Question:
Odd issue I just ran into. Django seems to be generating 2 cookies on when I go to this page. The two cookies doesn't have the same token, so that causes my post to fail because it's validating against the wrong cookie.
Anyone know why this might be happening?
Nothing special in the view:
'''
class ListingDetailView(TemplateView):
template_name = "bidding/listing_detail.html"
def get(self, request, *args, **kwargs):
c = self.get_context_data(**kwargs)
c['listing'] = get_object_or_404(Listing, id=kwargs['id'])
return self.render_to_response(c)
'''
... though it seems that the offending code may be inside one of my custom components (when I hide it, the extra cookie ain't generated):
'''
<polymer-element name="bts-place-bid" attributes="href">
<template>
<polymer-cookie id="csrfcookie" name="csrftoken"></polymer-cookie>
<core-ajax
id="bidxhr"
method="post"
body=""
url="{{ href }}"
headers='{"X-CSRFToken": "{{ csrftoken }}"}'
on-core-response="{{ handleResponse }}">
</core-ajax>
<core-style ref="bts-place-bid"></core-style>
<paper-button on-click="{{ toggleDialog }}">Place Bid</paper-button>
<paper-action-dialog heading="Place Bid"
transition="core-transition-center"
id="bidDialog">
<core-style ref="bts-bid-dialog"></core-style>
<bts-field>
<label for="id_amount">Bid Amount in Rands</label>
<input type="number" name="amount" id="id_amount" value="{{ amount }}">
</bts-field>
<bts-field vertical layout>
<label for="id_proposal">Short note or proposal for this bid</label>
<textarea rows="4" id="id_proposal" name="proposal" value="{{ proposal }}"></textarea>
</bts-field>
<paper-button dismissive><core-icon icon="cancel"></core-icon> Cancel</paper-button>
<paper-button on-click="{{ placeBid }}" affirmative><core-icon icon="note-add"></core-icon> Place Bid!</paper-button>
</paper-action-dialog>
<paper-toast id="toastMsg" text=""></paper-toast>
</template>
<script>
Polymer({
amount: 0,
proposal: "",
bidPayload: "",
ready: function() {
this.csrftoken = this.$.csrfcookie.value;
},
toggleDialog: function(ev, detail, sender) {
this.$.bidDialog.toggle();
},
placeBid: function(ev, detail, sender) {
this.$.toastMsg.text = "Placing bid, please wait..."
this.$.toastMsg.show();
this.$.bidxhr.body = "amount=" + this.amount + "&proposal=" + this.proposal;
this.$.bidxhr.go();
},
handleResponse: function(ev, detail, sender) {
this.$.toastMsg.text = "Bid placed, refreshing...";
this.$.toastMsg.show();
// Auto refresh the page...
window.location = window.location;
}
});
</script>
</polymer-element>
'''
I suspect the issue may be with '<polymer-cookie>', I'll dig around it's source a bit.
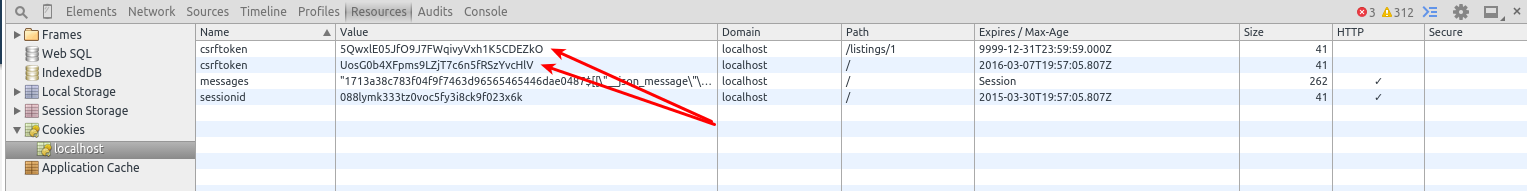
Answer: In the end the solution was quite simple. Should have thought about it earlier.
I simply modified my custom component to accept a extra attribute called csrftoken, and to this attribute I can just pass the django '{{ csrf_token }}' variable. No need to look up the cookie, no need to add a extra input field etc.
Here is the final component:
'''
<polymer-element name="bts-place-bid" attributes="href csrftoken">
<template>
<core-ajax
id="bidxhr"
method="post"
body=""
url="{{ href }}"
headers='{"X-CSRFToken": "{{ csrftoken }}"}'
on-core-response="{{ handleResponse }}">
</core-ajax>
<core-style ref="bts-place-bid"></core-style>
<paper-button on-click="{{ toggleDialog }}">Place Bid</paper-button>
<paper-action-dialog heading="Place Bid"
transition="core-transition-center"
id="bidDialog">
<core-style ref="bts-bid-dialog"></core-style>
<bts-field>
<label for="id_amount">Bid Amount in Rands</label>
<input type="number" name="amount" id="id_amount" value="{{ amount }}">
</bts-field>
<bts-field vertical layout>
<label for="id_proposal">Short note or proposal for this bid</label>
<textarea rows="4" id="id_proposal" name="proposal" value="{{ proposal }}"></textarea>
</bts-field>
<paper-button dismissive><core-icon icon="cancel"></core-icon> Cancel</paper-button>
<paper-button on-click="{{ placeBid }}" affirmative><core-icon icon="note-add"></core-icon> Place Bid!</paper-button>
</paper-action-dialog>
<paper-toast id="toastMsg" text=""></paper-toast>
</template>
<script>
Polymer({
amount: 0,
proposal: "",
bidPayload: "",
toggleDialog: function(ev, detail, sender) {
this.$.bidDialog.toggle();
},
placeBid: function(ev, detail, sender) {
this.$.toastMsg.text = "Placing bid, please wait..."
this.$.toastMsg.show();
this.$.bidxhr.body = "amount=" + this.amount + "&proposal=" + this.proposal;
this.$.bidxhr.go();
},
handleResponse: function(ev, detail, sender) {
this.$.toastMsg.text = "Bid placed, refreshing...";
this.$.toastMsg.show();
// Auto refresh the page...
window.location = window.location;
}
});
</script>
</polymer-element>
'''
... and this is then used in the main django template as such:
'''
<bts-place-bid href="{% url 'bidding_listing_bid' id=listing.id %}"
csrftoken="{{ csrf_token }}"></bts-place-bid>
'''